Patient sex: M
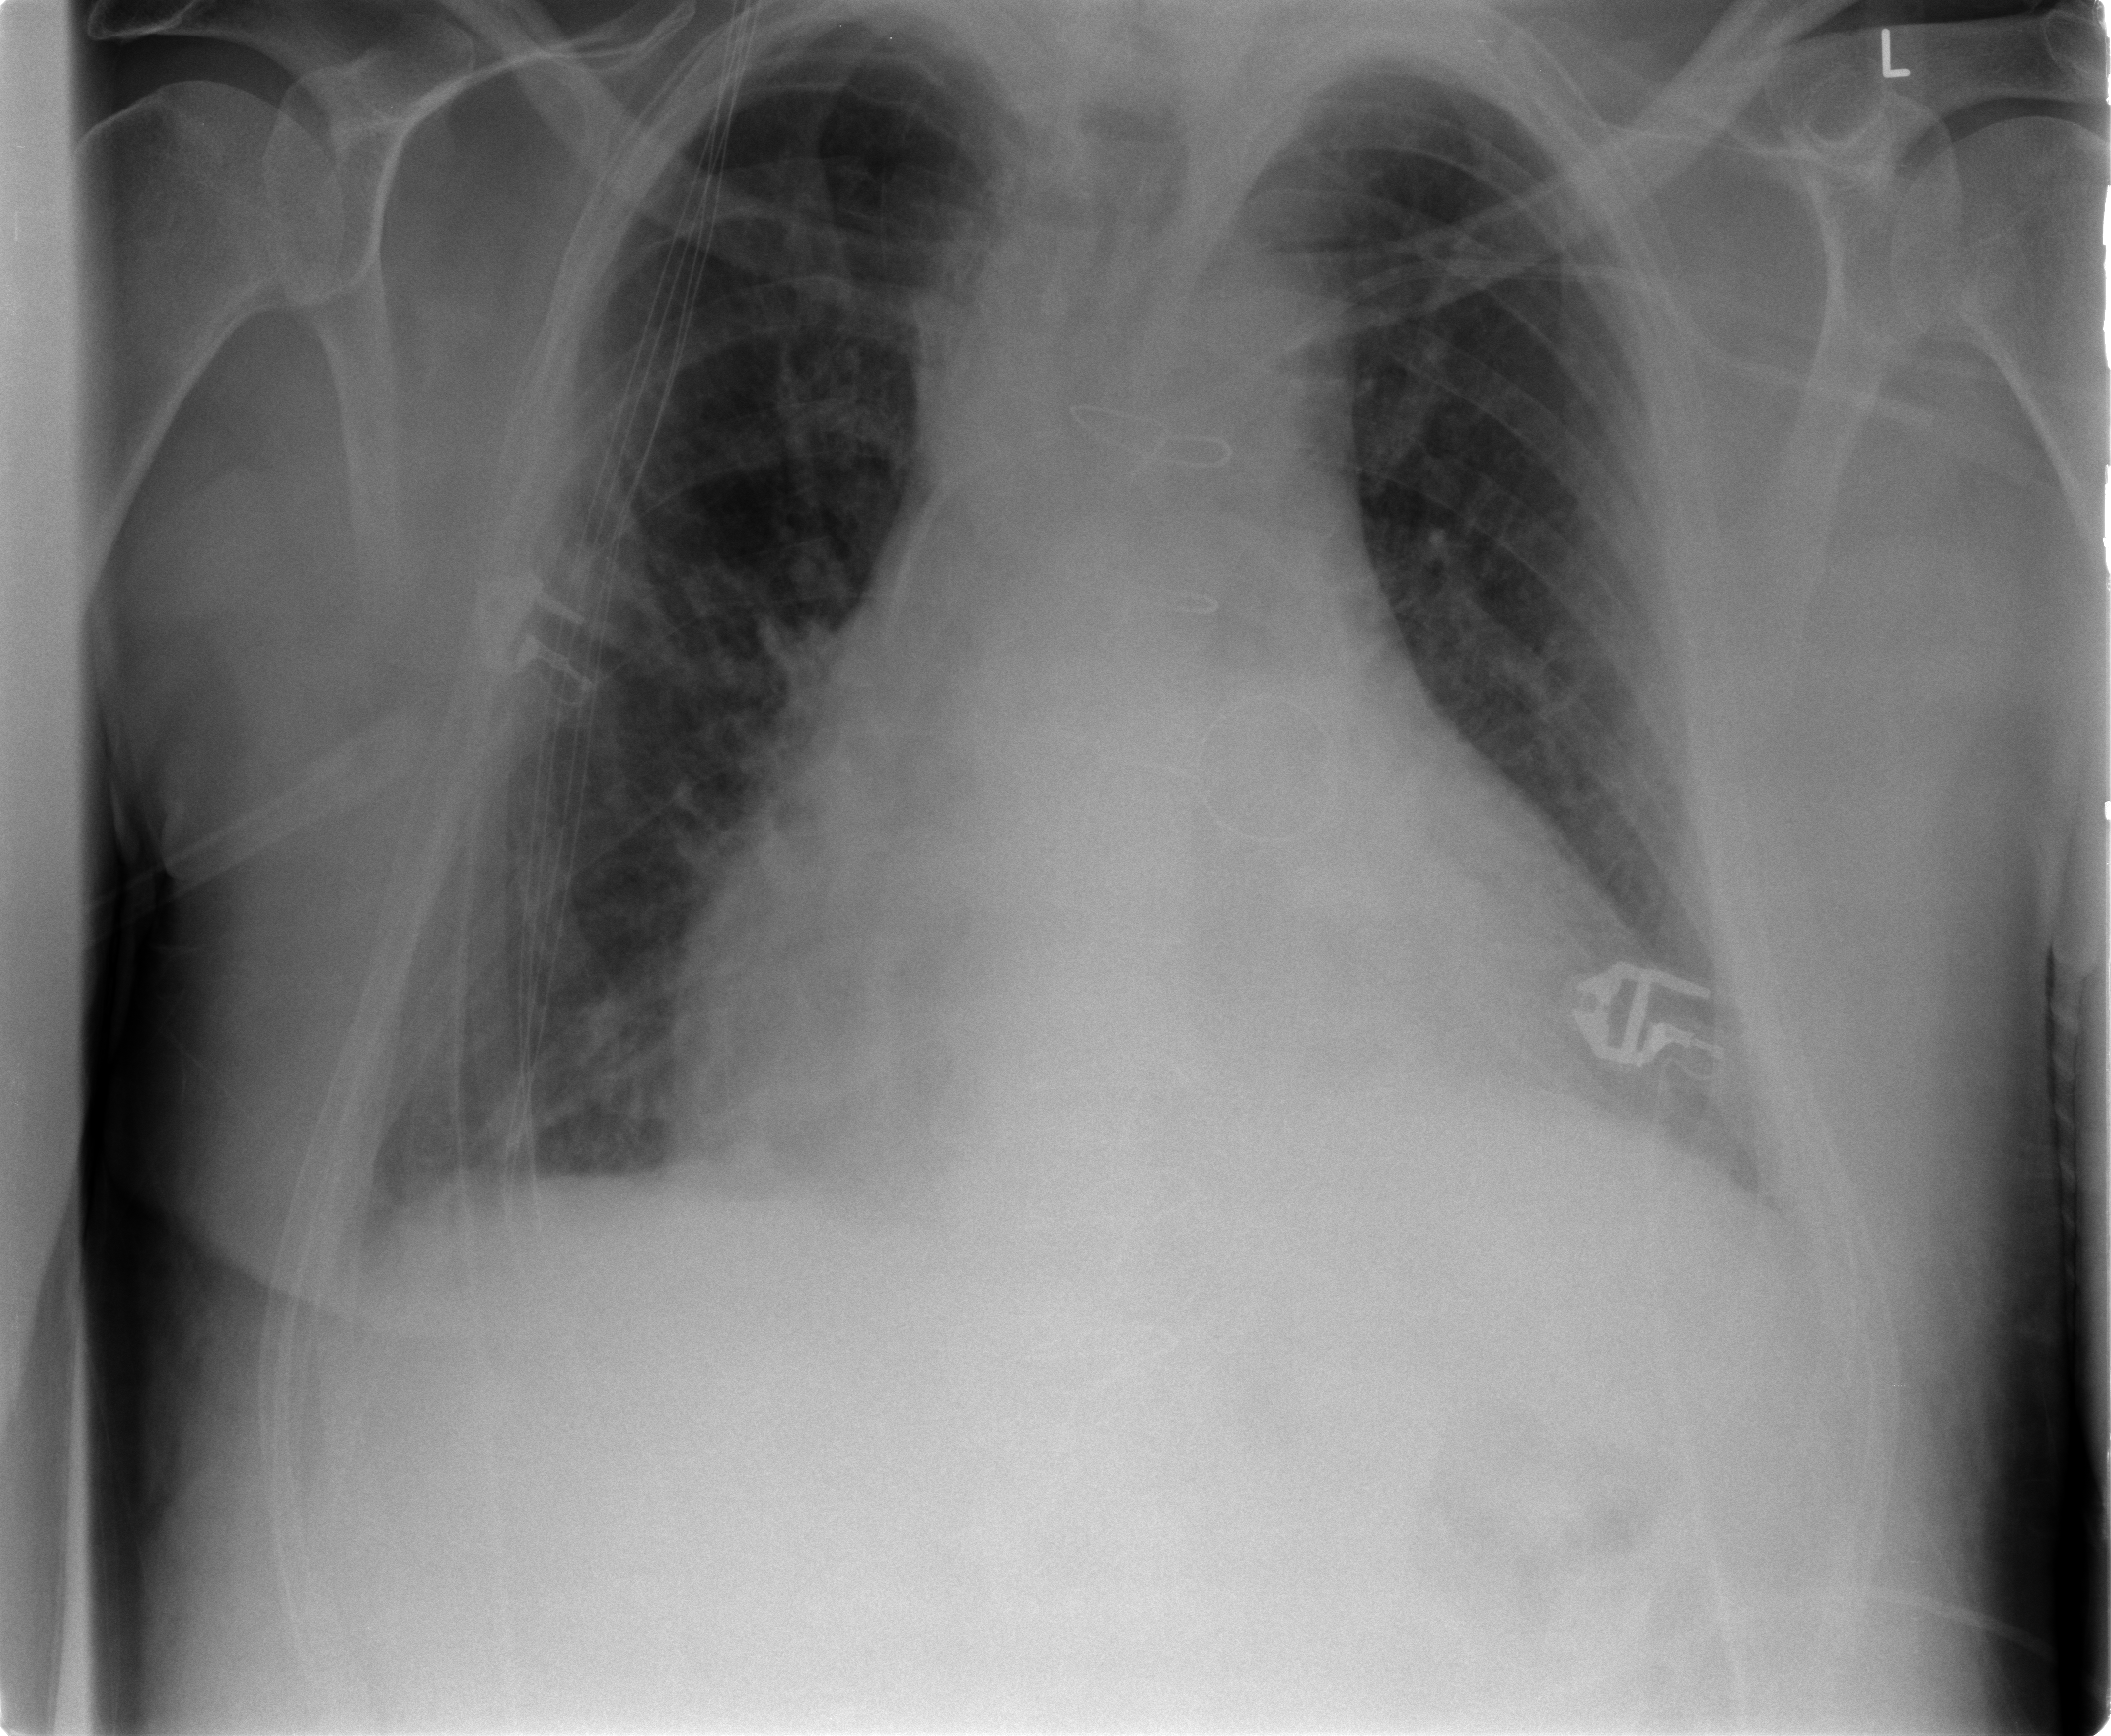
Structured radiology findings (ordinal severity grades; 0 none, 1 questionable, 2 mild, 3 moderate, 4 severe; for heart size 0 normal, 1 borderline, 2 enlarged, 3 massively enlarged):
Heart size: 2
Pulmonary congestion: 2
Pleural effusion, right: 1
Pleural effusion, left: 1
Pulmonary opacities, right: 0
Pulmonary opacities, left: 0
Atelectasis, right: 0
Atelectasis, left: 0